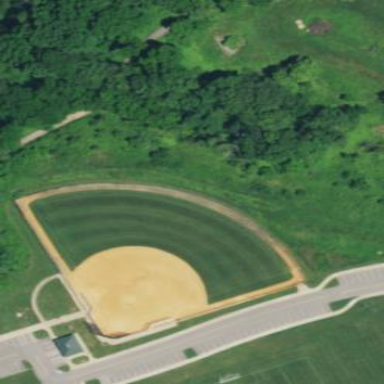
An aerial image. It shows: Softball pitch for leisure and sport activities.